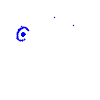
Particle: kaon